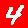
Digit: 4